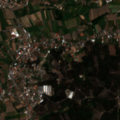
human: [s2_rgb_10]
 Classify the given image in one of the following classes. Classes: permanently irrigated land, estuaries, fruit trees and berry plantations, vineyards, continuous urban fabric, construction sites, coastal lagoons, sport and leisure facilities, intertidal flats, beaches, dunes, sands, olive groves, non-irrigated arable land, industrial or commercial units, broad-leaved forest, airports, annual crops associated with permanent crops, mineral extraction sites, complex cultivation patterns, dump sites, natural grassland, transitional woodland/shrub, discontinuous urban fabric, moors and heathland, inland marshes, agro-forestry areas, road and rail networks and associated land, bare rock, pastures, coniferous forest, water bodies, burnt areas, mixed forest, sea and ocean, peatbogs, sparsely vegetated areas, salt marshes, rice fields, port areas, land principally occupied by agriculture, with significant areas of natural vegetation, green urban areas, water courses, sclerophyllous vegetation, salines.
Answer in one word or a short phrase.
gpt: continuous urban fabric, discontinuous urban fabric, permanently irrigated land, olive groves, complex cultivation patterns, mixed forest